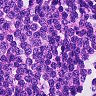
Metastatic tissue present: no